Question: I need to create a multiple columned table which has independent scrolling for each view. Each column will contain sections that can be expanded to hold line items. All columns may not contain an equal number of sections. I was wondering what will be the best way to approach this.

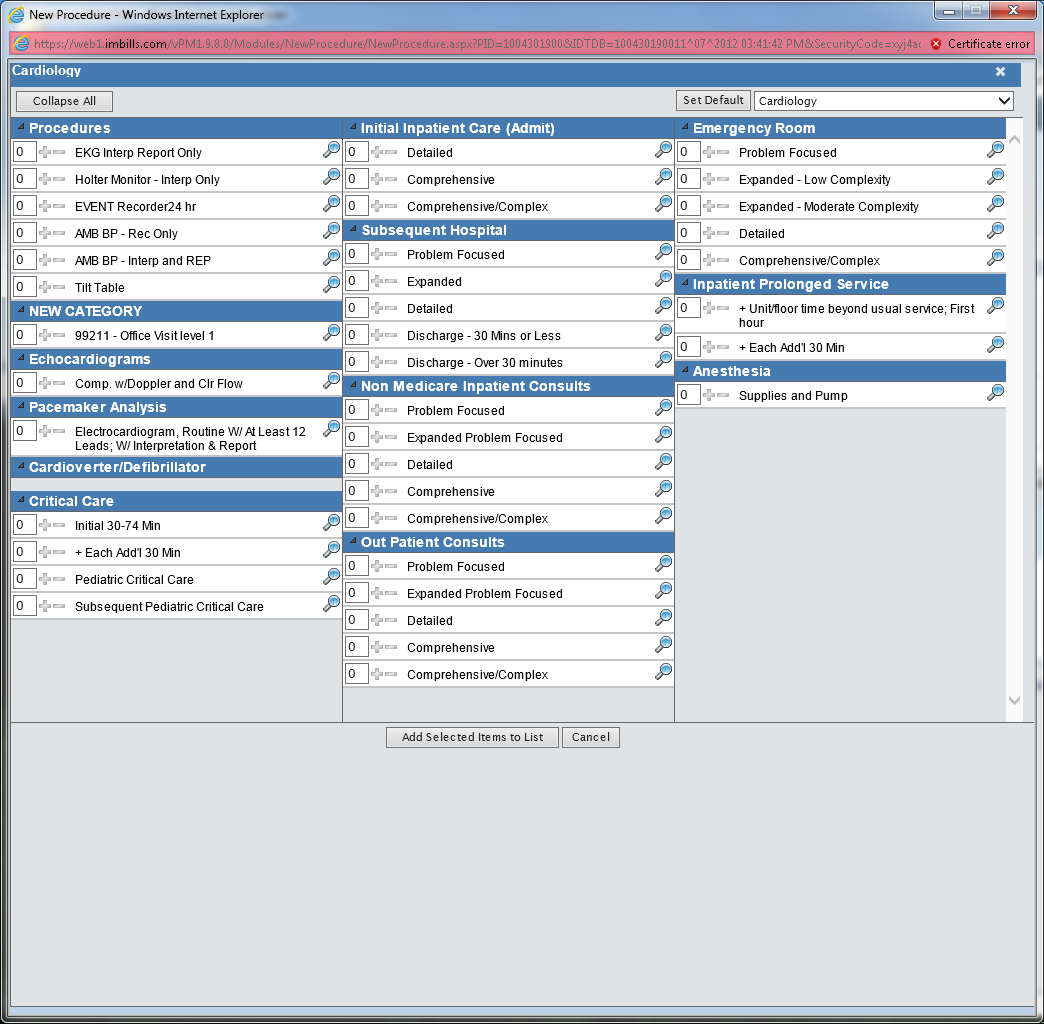
Answer: I would recommend have each table view be contained in their own UITableViewController. Then you can use a container controller to display each table view controller in as subviews.
See: <URL>
---
The advantage of this approach is that you can create a generic container view that only needs to worry about the location and sizing of the sub-view controllers. Each sub-view controller could worry about their own content. Thus you could have sub-view controllers be table view controllers, navigation view controllers or whatever you need at the time.